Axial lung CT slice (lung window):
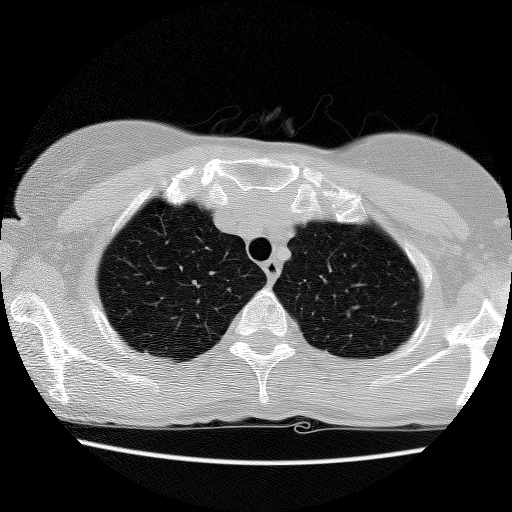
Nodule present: no